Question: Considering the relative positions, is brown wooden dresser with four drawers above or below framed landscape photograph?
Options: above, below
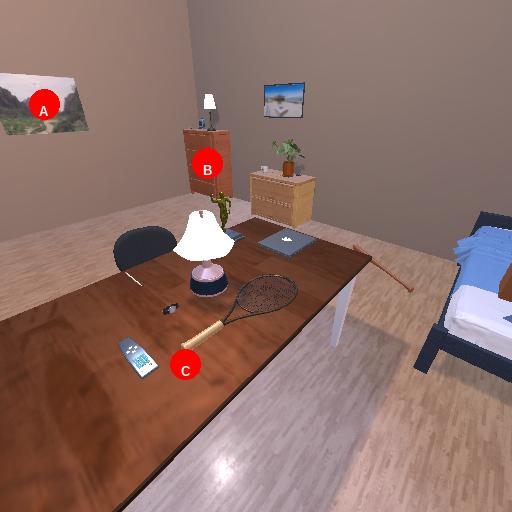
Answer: above